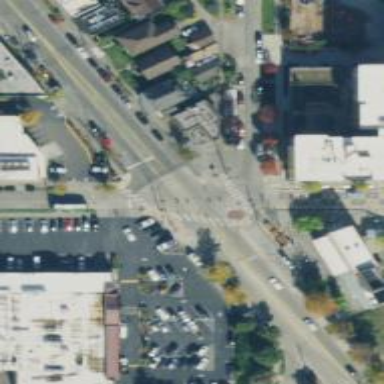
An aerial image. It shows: Marked uncontrolled road crossing.